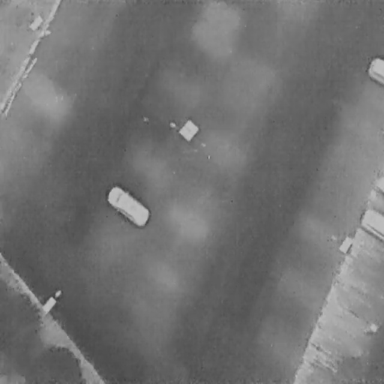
There are three Cars in the infrared image.